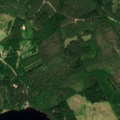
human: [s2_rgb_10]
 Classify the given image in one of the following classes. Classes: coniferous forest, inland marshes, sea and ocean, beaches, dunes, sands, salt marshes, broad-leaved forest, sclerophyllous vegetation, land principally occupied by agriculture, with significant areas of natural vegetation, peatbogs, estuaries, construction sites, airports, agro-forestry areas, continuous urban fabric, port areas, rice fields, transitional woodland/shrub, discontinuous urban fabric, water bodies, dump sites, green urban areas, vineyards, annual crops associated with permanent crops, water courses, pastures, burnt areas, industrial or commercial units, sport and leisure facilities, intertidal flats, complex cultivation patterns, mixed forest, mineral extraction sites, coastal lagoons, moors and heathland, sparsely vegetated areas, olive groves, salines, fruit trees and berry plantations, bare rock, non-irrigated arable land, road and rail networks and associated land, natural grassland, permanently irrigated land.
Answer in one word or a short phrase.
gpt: coniferous forest, mixed forest, water bodies